Question: I would like to know how to make the border of an element not span the full length of the element. I've seen some suggestions to use line-height though that doesn't seem to work for me (at least not with the '<ul>' tag which is what I'm using).
A popular example of someone doing this would be the search at <URL> which has this sort of effect though I can't find anything relating to it in the css.
Ex:

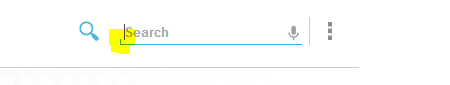
Answer: How about something like this... It's not completely cross browser due to pseudo-elements and contenteditable, but it's a different solution -- and it works.
'''
<!--// can't use pseudo elements on input, so let's make a div contenteditable //-->
<div class="foo" contenteditable></div>
'''
'''
.foo {
position: relative;
width: 150px;
}
.foo:after {
position: absolute;
top: 1em;
left: 0;
content: "";
width: 150px;
height: 0;
border-bottom: 1px solid #bada55;
}
.foo:before {
content: "";
position: absolute;
left: 0;
top: 0.5em;
height: 0.5em;
width: 1px;
background: #bada55;
}
.foo:focus {
outline: solid transparent;
}
'''
<URL>